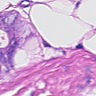
Metastatic tissue present: yes